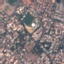
Label: Residential